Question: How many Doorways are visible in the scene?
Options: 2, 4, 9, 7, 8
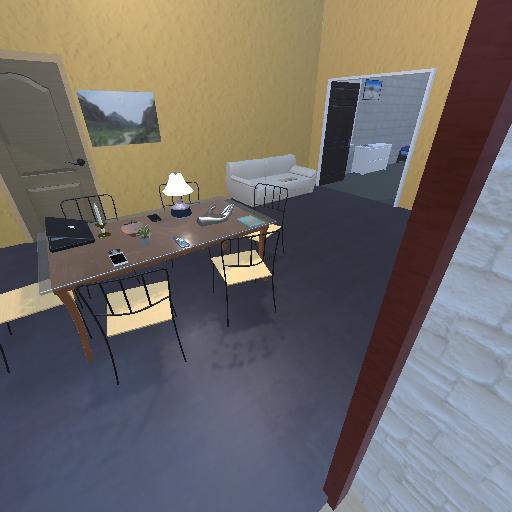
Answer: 2